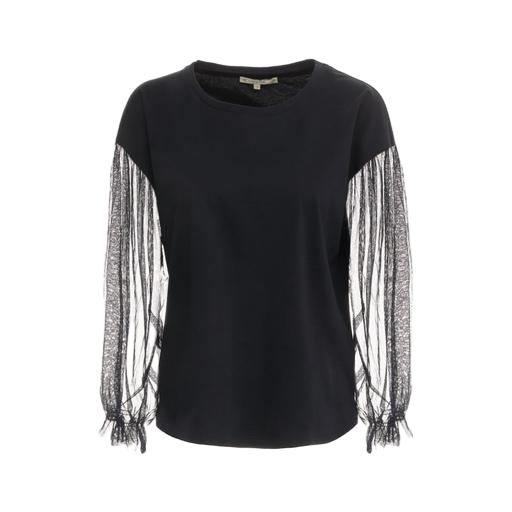
black lace-sleeve top, black fringed-hem jersey t-shirt, black sheer-sleeve, white background